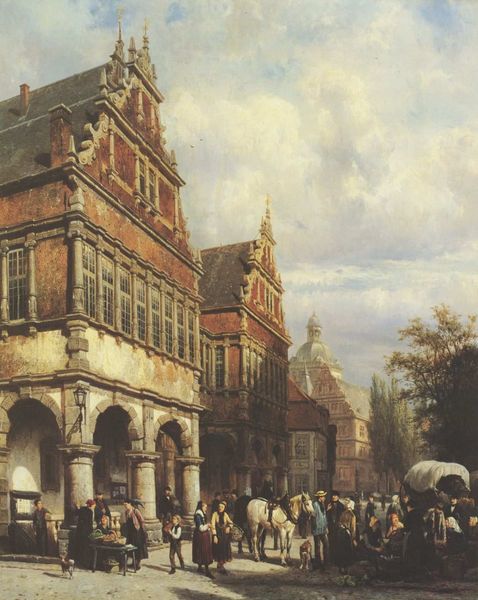
Titel: Paderborn, Marktplatz mit Rathaus
Künstler: Cornelis Springer
Institution: (Privatbesitz)
Schlagwörter: baum, blau, dunkel, gemälde, himmel, laub, mann, schatten, weiß, wolken, bäume, frauen, himmerl, menschen, sand, sitzen, stadt, braun, fenster, frau, hell, hintergrund, hut, hüte, kleid, kleider, laterne, licht, männer, pfeiler, schmuck, strasse, säule, säulen, tisch, dach, gebäude, haus, hund, hunde, rot, tier, tiere, weg, wolke, beige, gespräch, leute, menge, ornament, rock, versammlung, hemd, wand, architektur, barock, leinen, mensch, stehen, bild, holland, niederlande, öl, häuser, pappel, pappeln, vögel, kirche, sonne, realismus, händler, kind, personen, spitzen, renaissance, genre, handel, kamin, karren, kinder, pferd, pferde, reiter, turm, deutschland, sattel, zaumzeug, ecke, ansicht, bogen, fassade, fassaden, naturalismus, ort, passanten, vedute, dorf, dächer, giebel, ziegel, backstein, fußgänger, kutsche, markt, platz, saal, figuren, rundbogen, wagen, kai, kuppel, staffage, treppen, spitz, korb, junge, halle, bögen, gang, arkade, loggia, verkauf, bayern, türme, dom, bürger, volk, stand, rathaus, schimmel, flanieren, arkaden, tracht, klinker, quader, fluchtpunkt, ross, pfers, mittelalter, gemeinde, fachwerk, marktplatz, etagen, patrizier, planwagen, huhn, laubengang, gaul, bau, strassenecke, bauten, marktstand, gibel, norddeutschland, genäude, pferdewagen, torbögen, ziegelstein, vorhalle, fensterreihe, schornstin, staffelgiebel, frühe neuzeit, stadtvedute, juden, giebelständig, plane, ziegek, frankfurt, nordalpin, stadtansich, bürgerhaus, hanse, lübeck, belgien, stadtleben, schattem, nordisch, freuen, hochgotisch, lauben, fraen, bürgerhäuser, detuschlang, marktleute, paderborn, pferdwagen, schmuckgiebel, 1750, genere, baute, giebelschmuck, chtkutsche, fluchtpunktpersektive, händerl, rusika